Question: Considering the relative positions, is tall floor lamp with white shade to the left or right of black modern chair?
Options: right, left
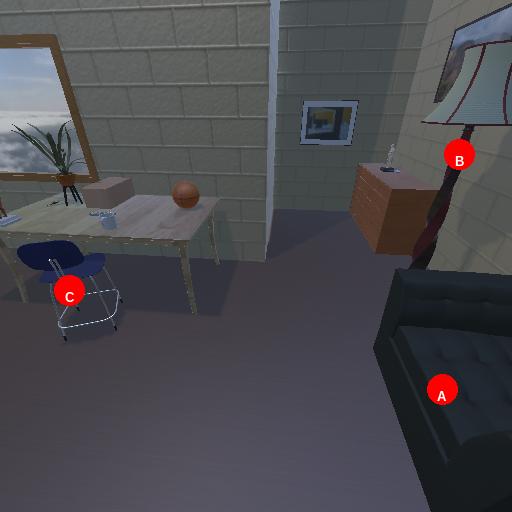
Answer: right